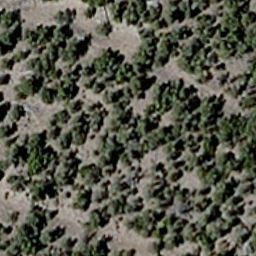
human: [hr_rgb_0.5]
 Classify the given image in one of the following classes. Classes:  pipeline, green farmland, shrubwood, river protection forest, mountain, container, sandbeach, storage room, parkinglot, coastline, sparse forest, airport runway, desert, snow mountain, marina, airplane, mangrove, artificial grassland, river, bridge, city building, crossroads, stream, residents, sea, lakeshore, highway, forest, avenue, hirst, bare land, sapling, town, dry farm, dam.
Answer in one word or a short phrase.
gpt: sparse forest